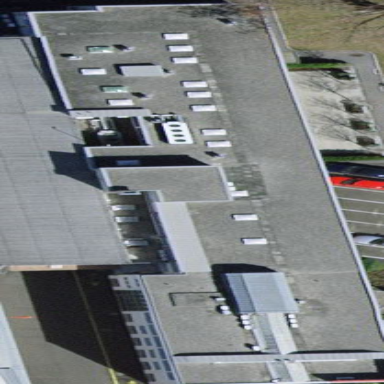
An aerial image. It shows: Office building.